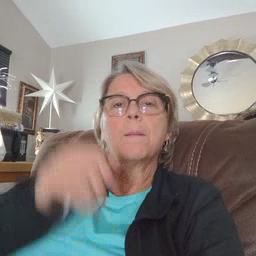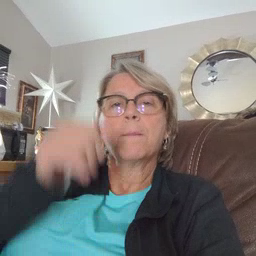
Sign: doll